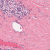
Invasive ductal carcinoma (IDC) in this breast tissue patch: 0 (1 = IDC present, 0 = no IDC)